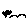
Label: bird